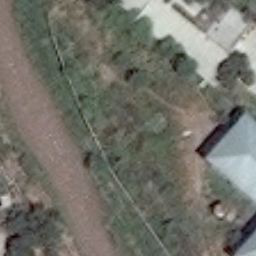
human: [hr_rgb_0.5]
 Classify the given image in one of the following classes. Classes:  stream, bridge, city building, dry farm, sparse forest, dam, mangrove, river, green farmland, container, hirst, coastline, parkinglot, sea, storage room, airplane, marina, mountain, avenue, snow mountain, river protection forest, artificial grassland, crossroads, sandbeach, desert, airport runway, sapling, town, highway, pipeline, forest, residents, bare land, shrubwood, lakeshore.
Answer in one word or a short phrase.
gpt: river